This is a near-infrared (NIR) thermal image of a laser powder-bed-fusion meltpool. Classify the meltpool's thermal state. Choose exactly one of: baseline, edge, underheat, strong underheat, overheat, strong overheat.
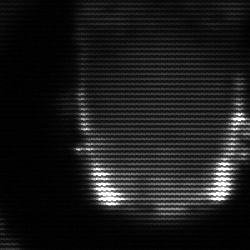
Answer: baseline